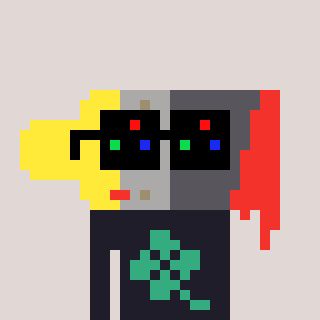
a pixel art character with square black sunglasses, a paintbrush-shaped head and a grayscale-colored body on a warm background